Question: I am creating a chat application.I want the to convert my png image for chat bubble into a 9patch image.I used this link....
<URL>
But the problem is that the chat bubble is always maintaining a minimum width even for small messages.For eg,if i type a text like "hello",it is displayed in a bubble of width much more than the message.How to create 9patch image properly ??
Here is my png image

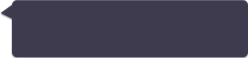
Answer: Your 9-patch image needs to be smaller than your smallest message. The system will expand 9-patch images, but will never shrink them in the 9-patch way. Also, make sure the name of your image file ends in ".9.png".
Here's an edited image that you can use in the Android Asset Tool to create your set of 9-patch images:

The following image shows how you should define your stretch regions in the 9-patch generator. You'll get a zip file with p-patch images in a few different densities. Put these into your drawables folders.